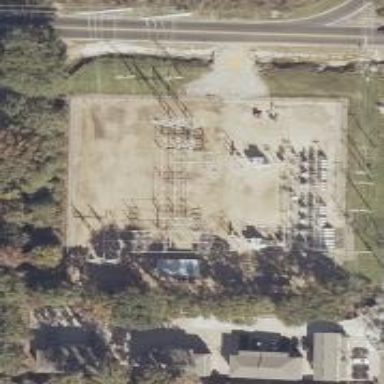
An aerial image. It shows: Switch used for power control.